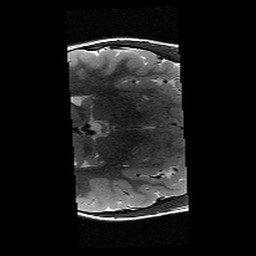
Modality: T2w
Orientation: axial
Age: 9
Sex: female
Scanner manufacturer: siemens
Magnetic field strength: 3 T
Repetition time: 9.23 s
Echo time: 0.067 s